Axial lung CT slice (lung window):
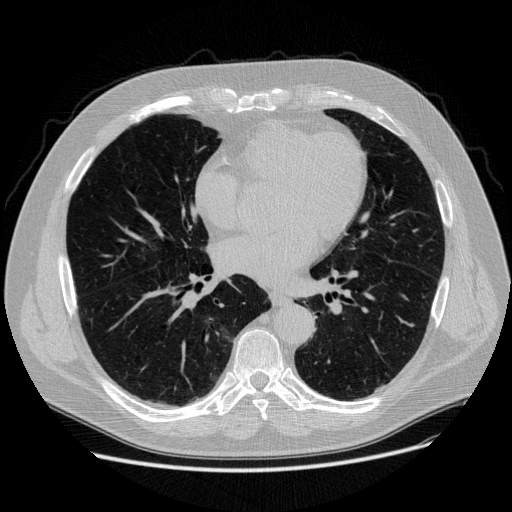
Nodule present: no